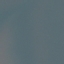
Land use / land cover class: SeaLake